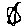
Label: star